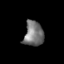
Tissue: skin
Cell type: Epithelial cells
Senescence score: 0.2701
Nuclear area (px): 480
Mean DAPI intensity: 117.242